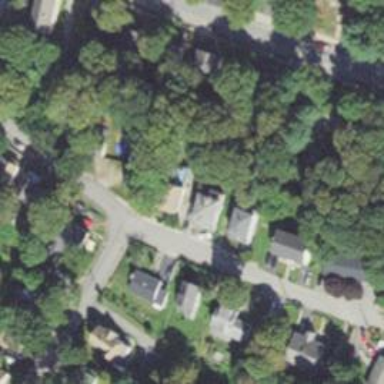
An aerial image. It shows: Residential driveway designated as service road.